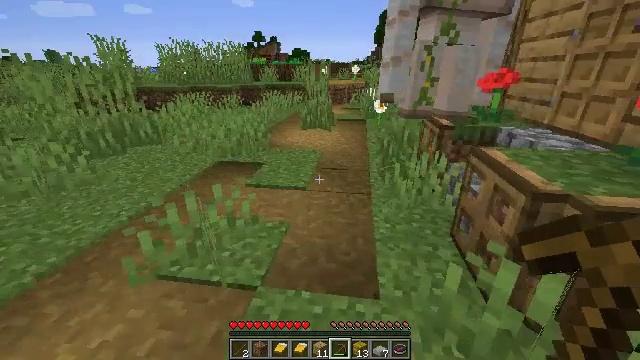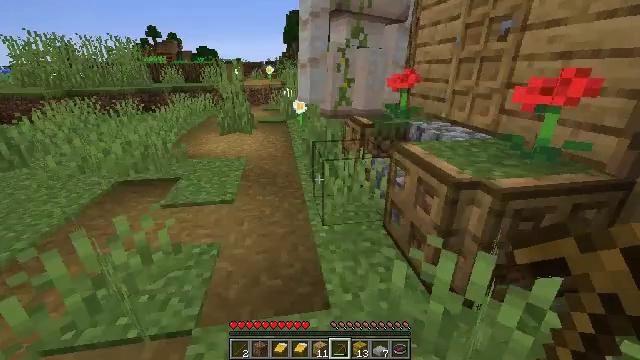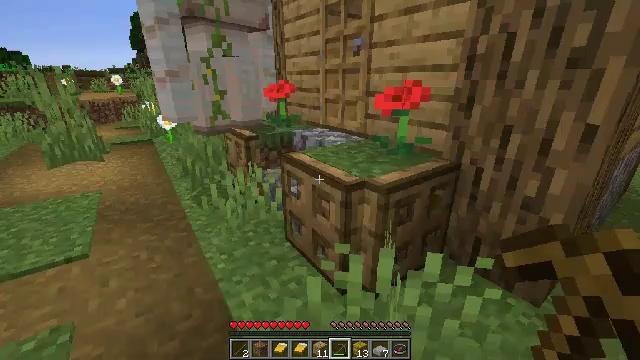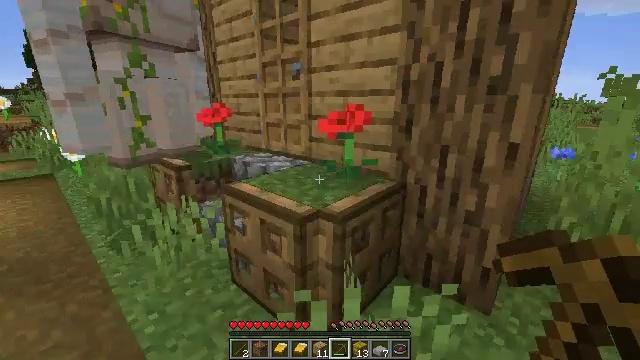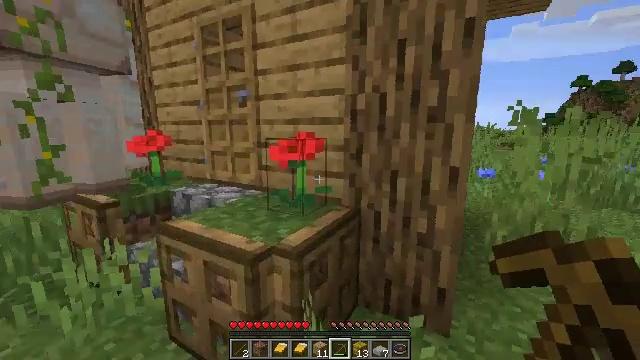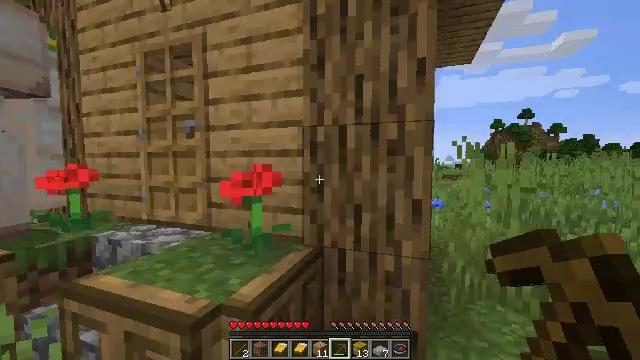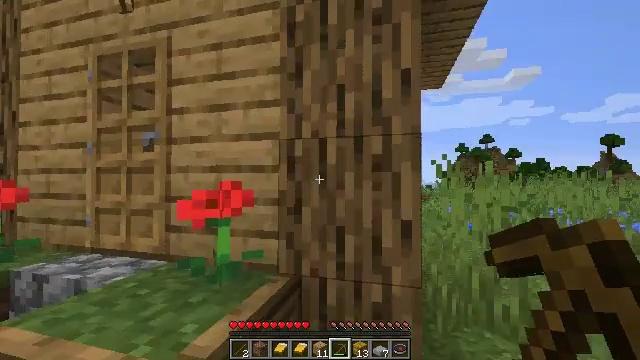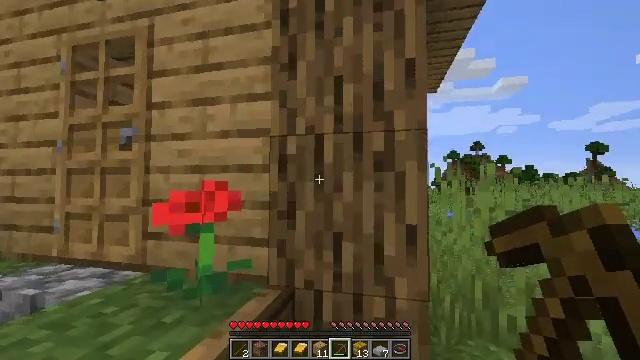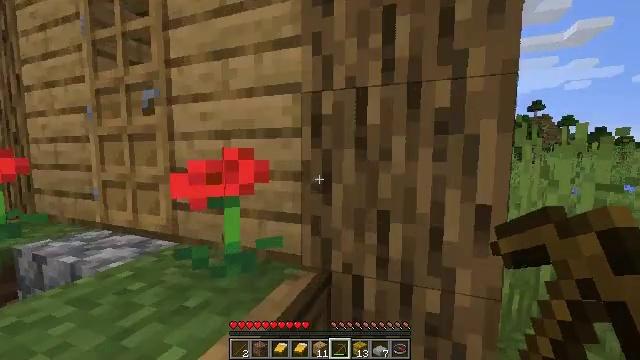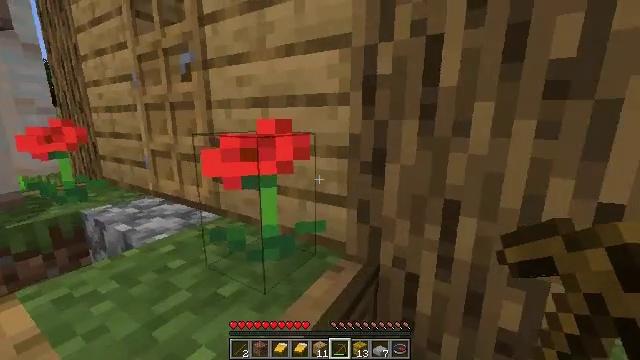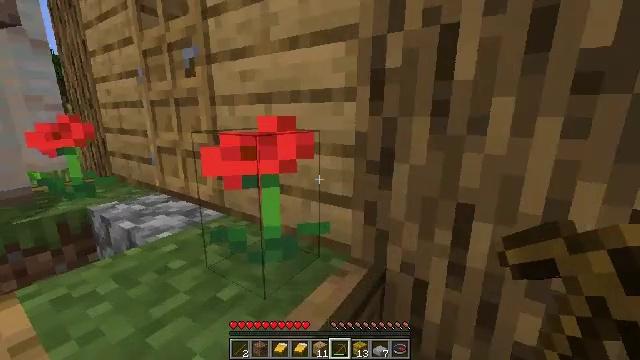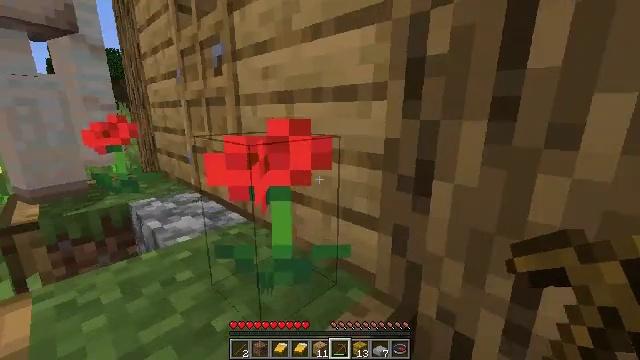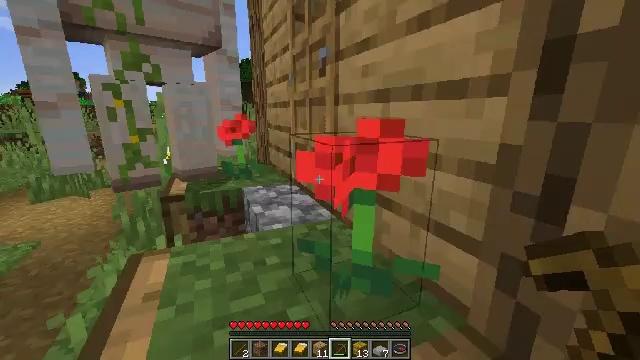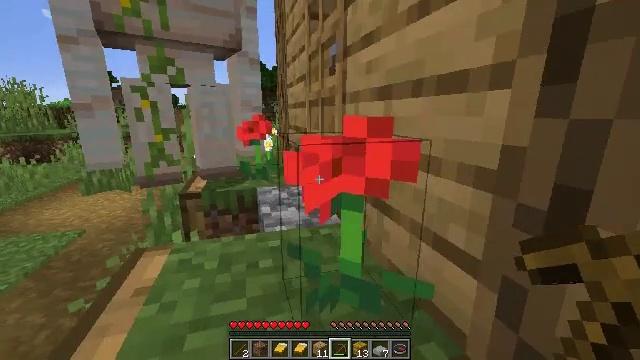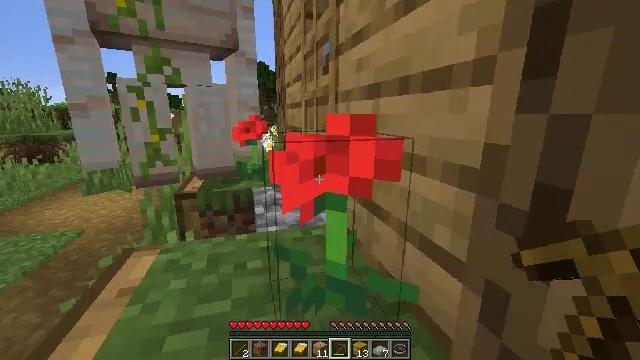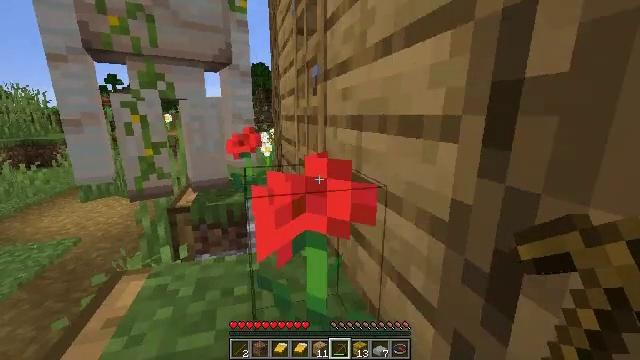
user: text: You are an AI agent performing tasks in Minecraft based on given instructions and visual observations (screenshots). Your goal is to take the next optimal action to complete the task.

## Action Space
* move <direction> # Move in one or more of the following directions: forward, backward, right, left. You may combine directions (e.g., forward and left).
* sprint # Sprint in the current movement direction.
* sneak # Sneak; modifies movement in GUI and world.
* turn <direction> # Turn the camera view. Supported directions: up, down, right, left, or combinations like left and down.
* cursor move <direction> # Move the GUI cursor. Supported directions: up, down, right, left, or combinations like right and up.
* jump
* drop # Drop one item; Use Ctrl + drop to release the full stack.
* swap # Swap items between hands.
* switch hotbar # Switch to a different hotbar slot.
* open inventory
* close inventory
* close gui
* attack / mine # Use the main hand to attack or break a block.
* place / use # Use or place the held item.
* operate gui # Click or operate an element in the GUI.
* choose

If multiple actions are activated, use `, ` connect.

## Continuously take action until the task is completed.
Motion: motion action
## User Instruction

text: Remove the white bed from its place.
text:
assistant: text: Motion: move forward, turn right
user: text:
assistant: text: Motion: move forward, turn right and up
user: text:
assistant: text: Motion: move forward, turn right and up
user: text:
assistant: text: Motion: move forward, turn right and up
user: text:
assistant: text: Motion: move forward, turn right and up
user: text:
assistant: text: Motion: move forward, turn right and up
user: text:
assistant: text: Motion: move forward, turn right and up
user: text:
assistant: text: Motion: move forward, turn left and down
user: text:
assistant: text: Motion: move forward, turn left and down
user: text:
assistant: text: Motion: move forward, turn left
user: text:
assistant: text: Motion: move forward, turn left
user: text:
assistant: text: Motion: move forward, turn left
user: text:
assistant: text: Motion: move forward, turn left
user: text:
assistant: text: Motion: move forward
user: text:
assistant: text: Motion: move forward, jump
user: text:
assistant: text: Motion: move forward, jump
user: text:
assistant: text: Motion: move forward, jump
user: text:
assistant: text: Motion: move forward, turn right and up, jump
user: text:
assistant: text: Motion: move forward, turn right and up
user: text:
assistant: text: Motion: move forward
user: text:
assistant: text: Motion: move forward
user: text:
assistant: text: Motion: move forward, turn left and down
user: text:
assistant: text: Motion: move forward and move left, turn left
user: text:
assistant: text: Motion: move forward and move left
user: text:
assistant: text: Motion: move forward
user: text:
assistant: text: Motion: move forward
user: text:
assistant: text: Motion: move forward
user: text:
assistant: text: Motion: move forward, turn right
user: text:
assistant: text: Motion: move forward, turn right and down
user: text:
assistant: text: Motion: turn right and down